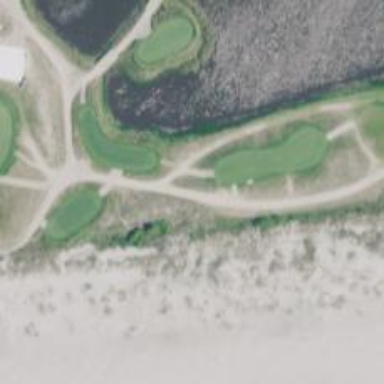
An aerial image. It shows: Pathway for golfing.